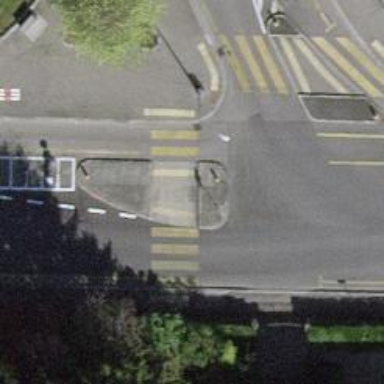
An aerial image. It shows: Uncontrolled zebra crossing on the road.